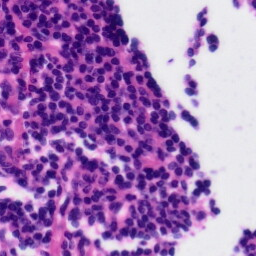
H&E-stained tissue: Tonsil